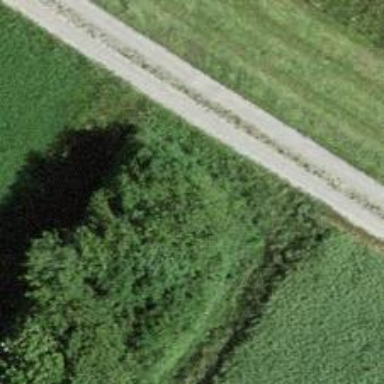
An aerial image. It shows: Hedge barrier.